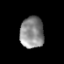
Tissue: prostate
Cell type: T cells
Senescence score: 0.3537
Nuclear area (px): 735
Mean DAPI intensity: 137.252